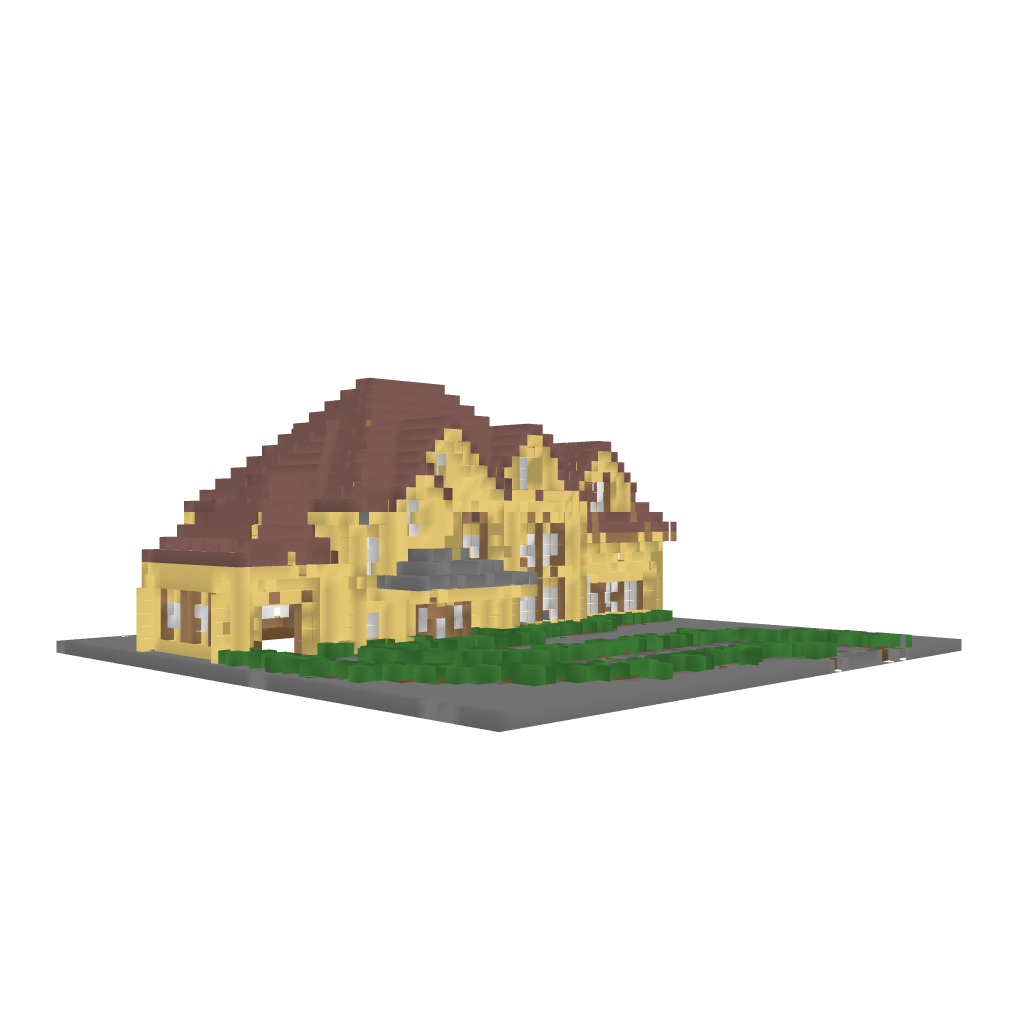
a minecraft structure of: Traditional house bad low quality